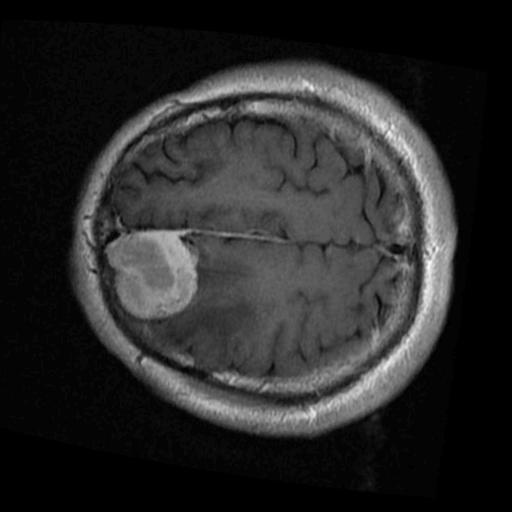
Label: brain_menin